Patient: sex M, age 65
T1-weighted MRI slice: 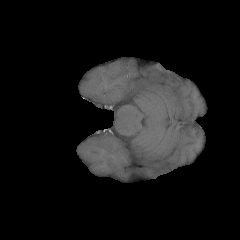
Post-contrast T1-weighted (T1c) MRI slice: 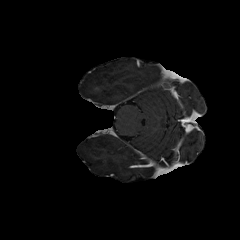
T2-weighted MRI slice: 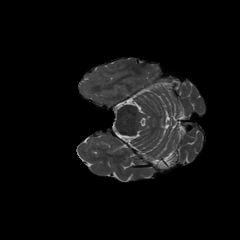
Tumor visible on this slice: no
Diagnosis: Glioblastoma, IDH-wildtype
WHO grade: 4